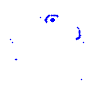
Particle: kaon